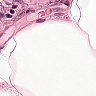
Metastatic tissue present: no